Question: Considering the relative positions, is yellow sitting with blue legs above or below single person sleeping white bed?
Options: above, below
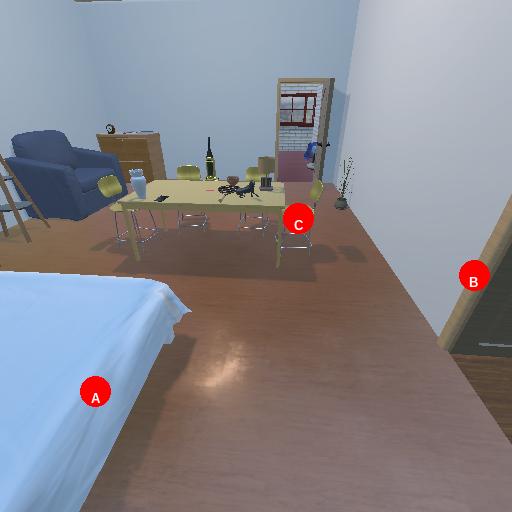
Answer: above